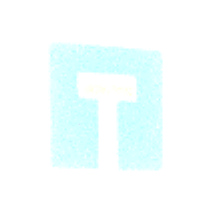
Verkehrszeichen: Sackgasse
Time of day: SunriseSunset
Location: Outdoor (Beach)
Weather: Clear
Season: NotSpecified
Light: Natural